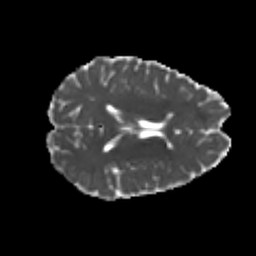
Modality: MD
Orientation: axial
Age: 20
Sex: female
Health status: healthy
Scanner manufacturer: philips
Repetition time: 7.388 s
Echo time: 0.08599 s